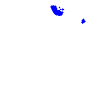
Particle: electron